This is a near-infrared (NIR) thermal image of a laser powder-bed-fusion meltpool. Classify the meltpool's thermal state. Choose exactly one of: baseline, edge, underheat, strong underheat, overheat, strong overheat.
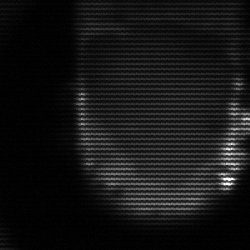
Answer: baseline